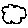
Label: cloud